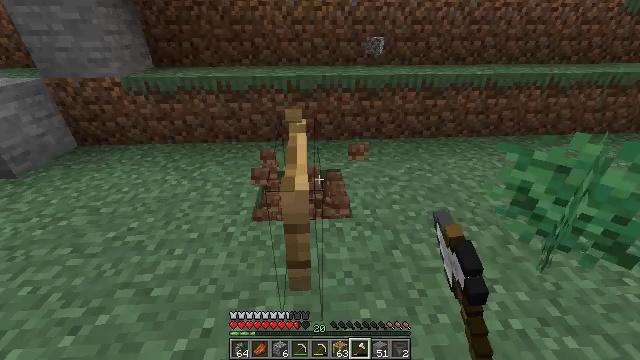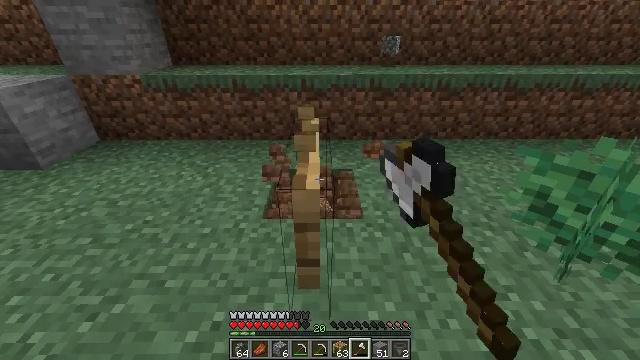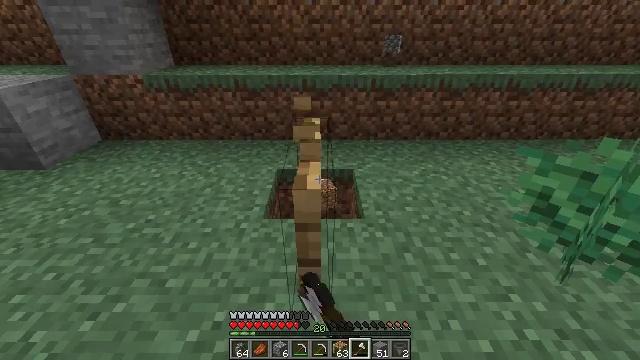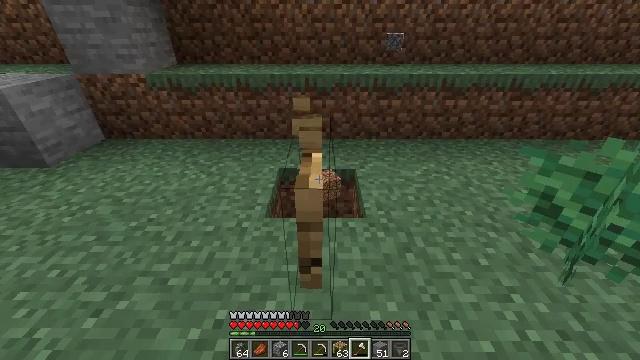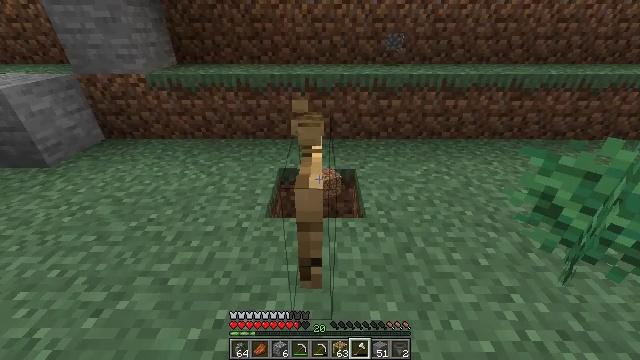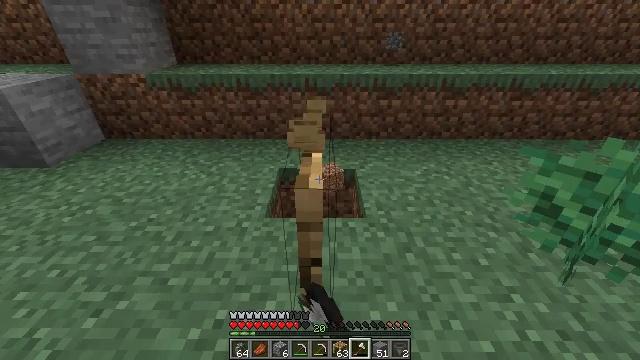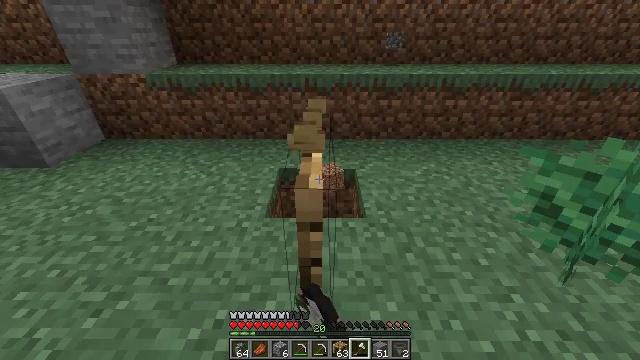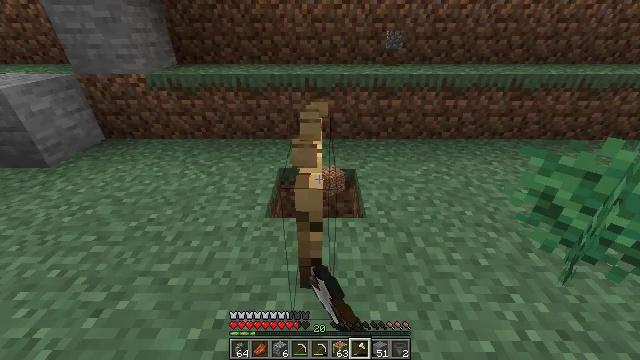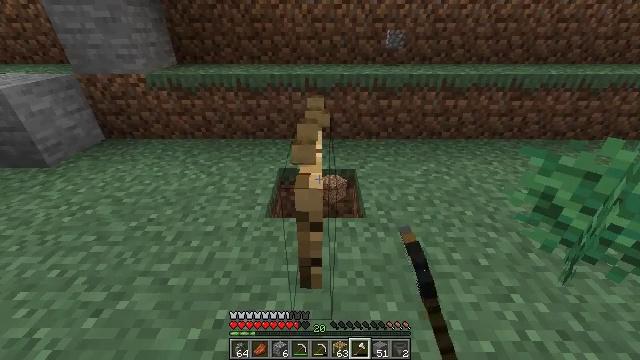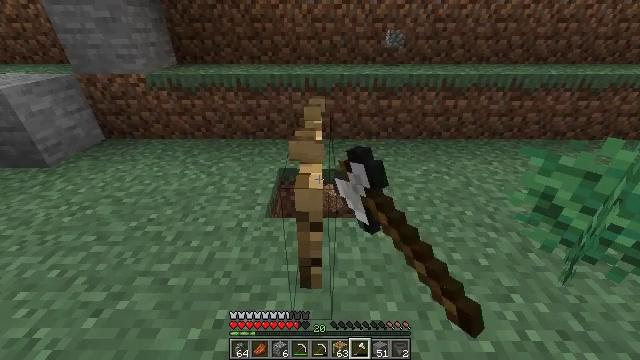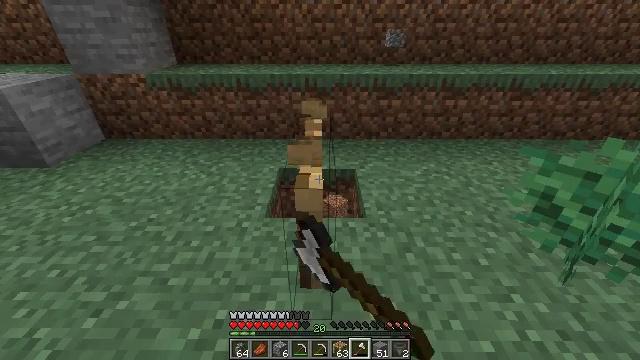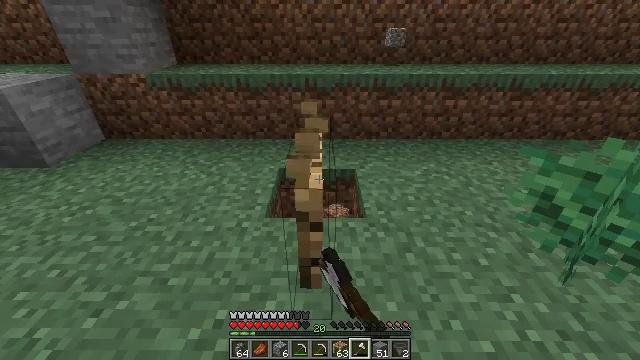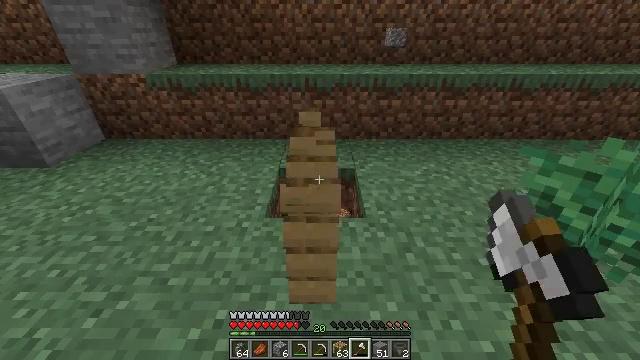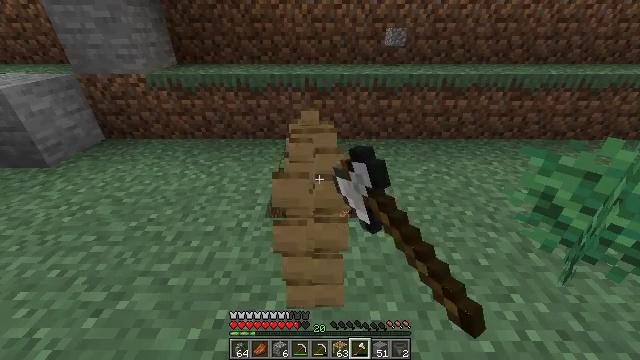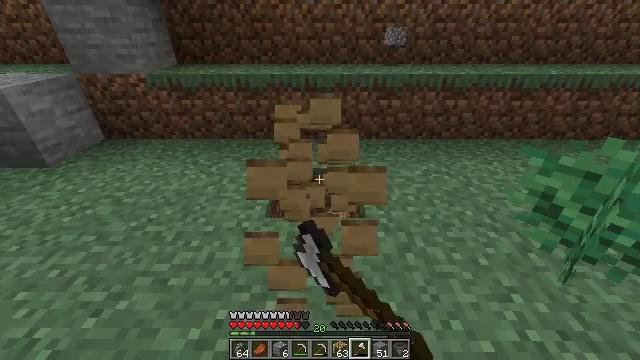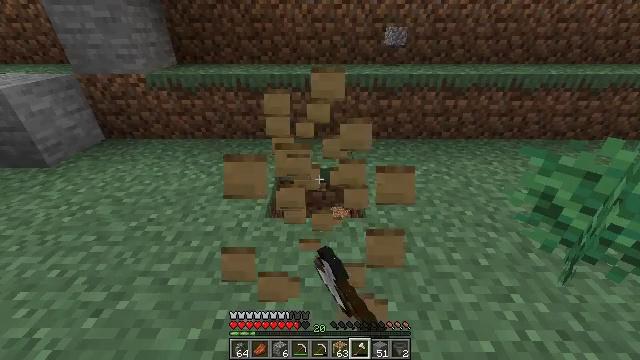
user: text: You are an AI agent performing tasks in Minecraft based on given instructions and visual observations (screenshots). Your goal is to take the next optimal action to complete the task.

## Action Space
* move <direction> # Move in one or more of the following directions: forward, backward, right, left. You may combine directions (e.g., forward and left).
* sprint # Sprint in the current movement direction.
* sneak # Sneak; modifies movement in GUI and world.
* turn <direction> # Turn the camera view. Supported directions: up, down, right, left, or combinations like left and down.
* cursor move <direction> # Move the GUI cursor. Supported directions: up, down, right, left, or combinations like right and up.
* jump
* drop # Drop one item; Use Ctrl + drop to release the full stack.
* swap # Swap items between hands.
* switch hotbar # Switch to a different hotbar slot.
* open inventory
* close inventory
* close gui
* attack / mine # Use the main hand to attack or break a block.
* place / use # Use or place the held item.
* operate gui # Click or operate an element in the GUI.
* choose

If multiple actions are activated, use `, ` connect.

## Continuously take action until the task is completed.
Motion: motion action
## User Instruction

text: Recycle the oak fence gate into your inventory.
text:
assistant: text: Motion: turn left, attack / mine
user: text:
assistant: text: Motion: attack / mine
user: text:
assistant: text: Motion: attack / mine
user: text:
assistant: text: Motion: attack / mine
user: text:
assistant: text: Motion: attack / mine
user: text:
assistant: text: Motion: attack / mine
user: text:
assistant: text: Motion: attack / mine
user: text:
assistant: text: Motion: attack / mine
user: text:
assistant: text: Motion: attack / mine
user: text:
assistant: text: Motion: attack / mine
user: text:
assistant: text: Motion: attack / mine
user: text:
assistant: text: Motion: attack / mine
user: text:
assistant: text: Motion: attack / mine
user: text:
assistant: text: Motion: attack / mine
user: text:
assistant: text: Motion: attack / mine
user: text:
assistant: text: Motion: attack / mine
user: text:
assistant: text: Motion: attack / mine